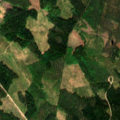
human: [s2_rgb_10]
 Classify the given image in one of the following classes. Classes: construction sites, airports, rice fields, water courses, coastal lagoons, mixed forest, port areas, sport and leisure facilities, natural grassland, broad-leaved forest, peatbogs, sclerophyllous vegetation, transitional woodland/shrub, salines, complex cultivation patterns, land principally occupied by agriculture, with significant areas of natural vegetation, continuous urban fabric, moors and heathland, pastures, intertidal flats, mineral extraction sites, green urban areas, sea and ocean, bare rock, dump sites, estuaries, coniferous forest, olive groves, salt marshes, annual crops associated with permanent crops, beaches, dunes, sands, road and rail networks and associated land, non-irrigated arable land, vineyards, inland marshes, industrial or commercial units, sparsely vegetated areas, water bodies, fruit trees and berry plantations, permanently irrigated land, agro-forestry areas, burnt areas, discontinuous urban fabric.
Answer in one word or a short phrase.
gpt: coniferous forest, mixed forest, transitional woodland/shrub